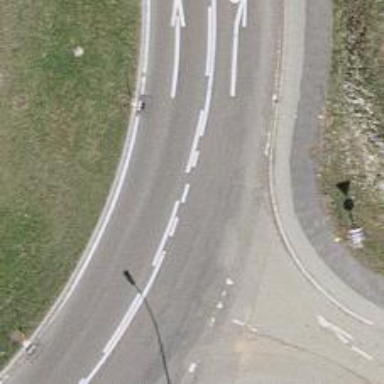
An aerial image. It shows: Roundabout on primary highway.